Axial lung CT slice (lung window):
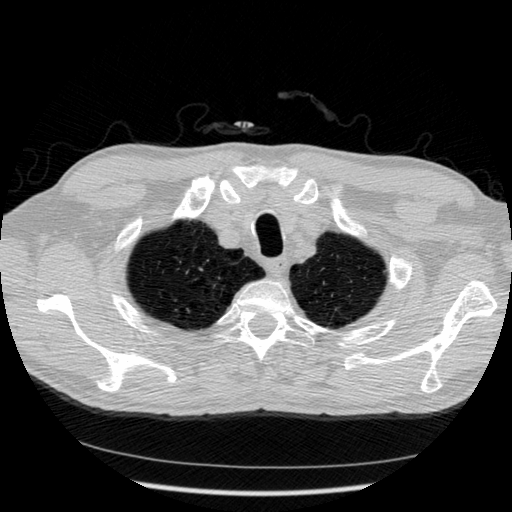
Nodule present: no